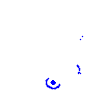
Particle: electron